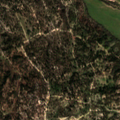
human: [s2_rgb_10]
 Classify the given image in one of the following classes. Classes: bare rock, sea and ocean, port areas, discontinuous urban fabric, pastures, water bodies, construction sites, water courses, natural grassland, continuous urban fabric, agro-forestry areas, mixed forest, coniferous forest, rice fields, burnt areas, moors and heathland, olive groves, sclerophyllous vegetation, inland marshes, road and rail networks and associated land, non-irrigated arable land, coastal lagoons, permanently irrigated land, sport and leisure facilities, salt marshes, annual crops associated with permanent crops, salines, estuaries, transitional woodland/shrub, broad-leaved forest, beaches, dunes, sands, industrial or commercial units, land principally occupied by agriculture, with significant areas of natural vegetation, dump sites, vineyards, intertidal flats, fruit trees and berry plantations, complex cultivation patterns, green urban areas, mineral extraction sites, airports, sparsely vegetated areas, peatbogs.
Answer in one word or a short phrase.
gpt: permanently irrigated land, broad-leaved forest, transitional woodland/shrub